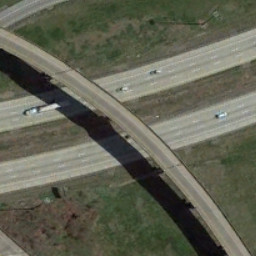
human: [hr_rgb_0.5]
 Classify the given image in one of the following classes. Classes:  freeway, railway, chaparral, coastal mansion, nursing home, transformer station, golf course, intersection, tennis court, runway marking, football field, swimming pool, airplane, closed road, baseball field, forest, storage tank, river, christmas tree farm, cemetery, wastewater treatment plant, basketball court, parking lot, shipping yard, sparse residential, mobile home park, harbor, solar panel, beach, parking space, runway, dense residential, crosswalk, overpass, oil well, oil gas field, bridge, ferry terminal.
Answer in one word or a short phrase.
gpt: overpass